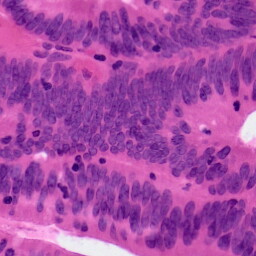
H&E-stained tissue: Colon